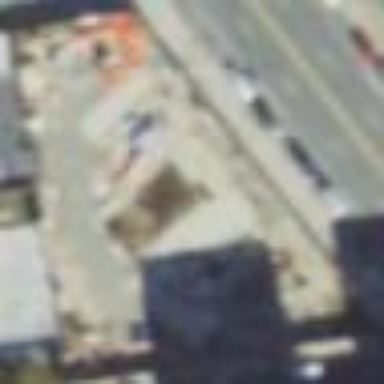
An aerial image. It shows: Fuel station.